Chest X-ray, AP view. Patient: 33 years old, sex M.
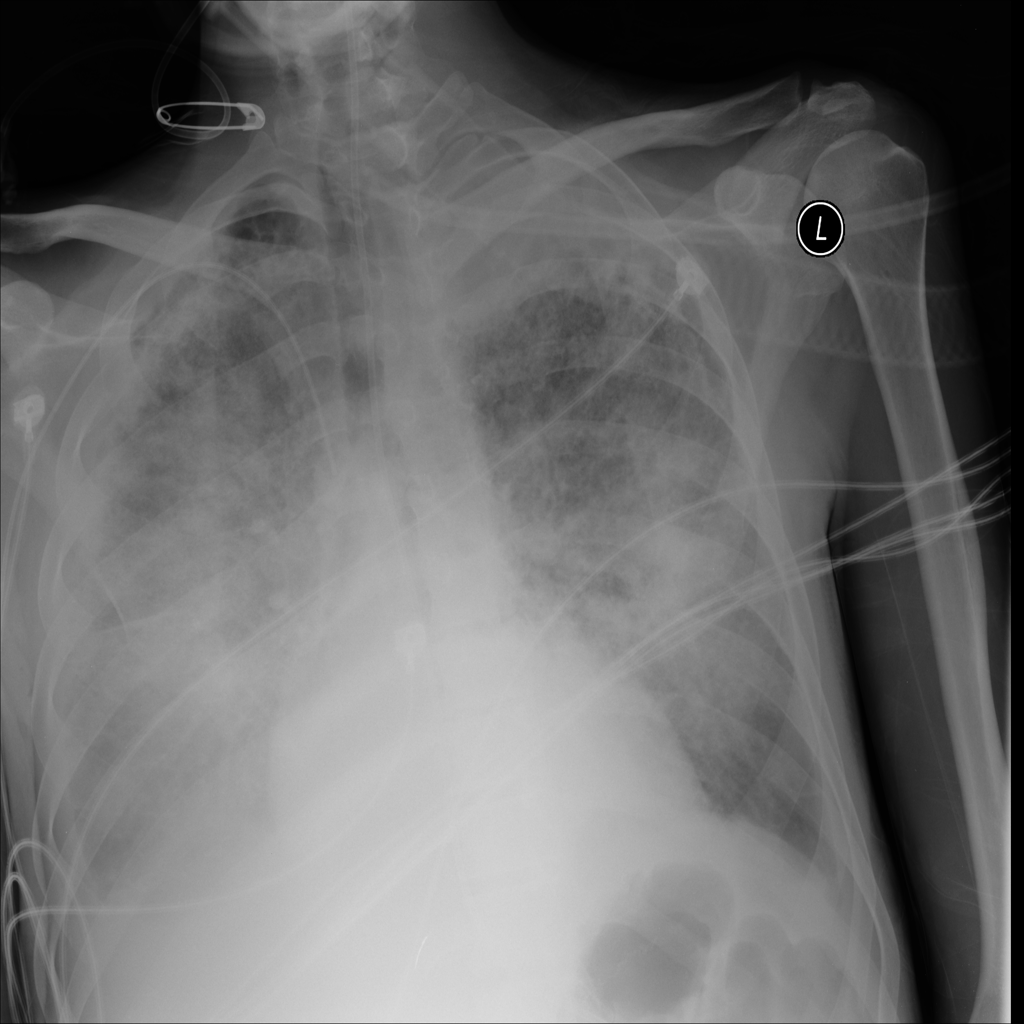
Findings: No Finding